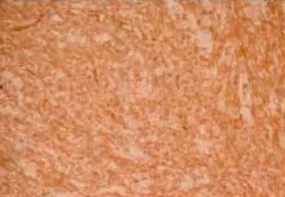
B, Immunohistochemistry showing CD 31 staining.
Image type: pathology (immunostaining)